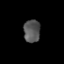
Tissue: prostate
Cell type: Epithelial cells
Senescence score: 0.3263
Nuclear area (px): 367
Mean DAPI intensity: 86.52